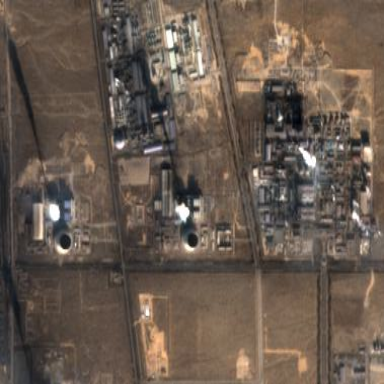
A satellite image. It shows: Industrial area with coal power plant.